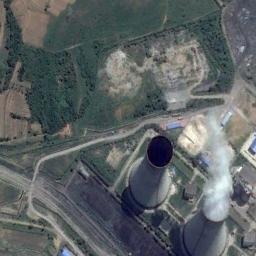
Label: thermal_power_station